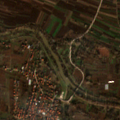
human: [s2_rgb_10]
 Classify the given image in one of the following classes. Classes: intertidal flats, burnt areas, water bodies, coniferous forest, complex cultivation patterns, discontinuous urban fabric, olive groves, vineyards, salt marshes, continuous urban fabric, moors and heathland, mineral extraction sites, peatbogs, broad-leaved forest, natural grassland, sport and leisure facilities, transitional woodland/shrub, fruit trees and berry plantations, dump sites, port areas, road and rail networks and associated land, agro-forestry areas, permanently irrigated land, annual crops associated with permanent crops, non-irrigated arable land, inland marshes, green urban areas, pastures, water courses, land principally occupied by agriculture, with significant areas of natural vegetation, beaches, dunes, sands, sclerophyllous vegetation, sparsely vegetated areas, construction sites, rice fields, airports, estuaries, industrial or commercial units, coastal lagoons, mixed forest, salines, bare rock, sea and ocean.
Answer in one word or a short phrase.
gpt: discontinuous urban fabric, non-irrigated arable land, complex cultivation patterns, land principally occupied by agriculture, with significant areas of natural vegetation